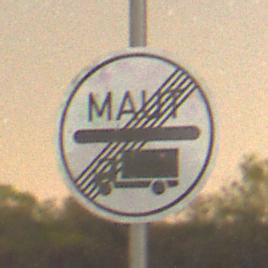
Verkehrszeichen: EndeMautpflicht
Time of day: Night
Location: Outdoor (Nature)
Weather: Clear
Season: NotSpecified
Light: Natural